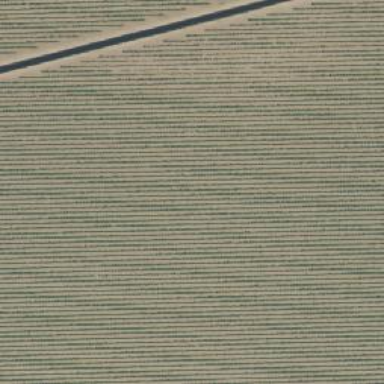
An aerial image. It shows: Vineyard with grape crops.